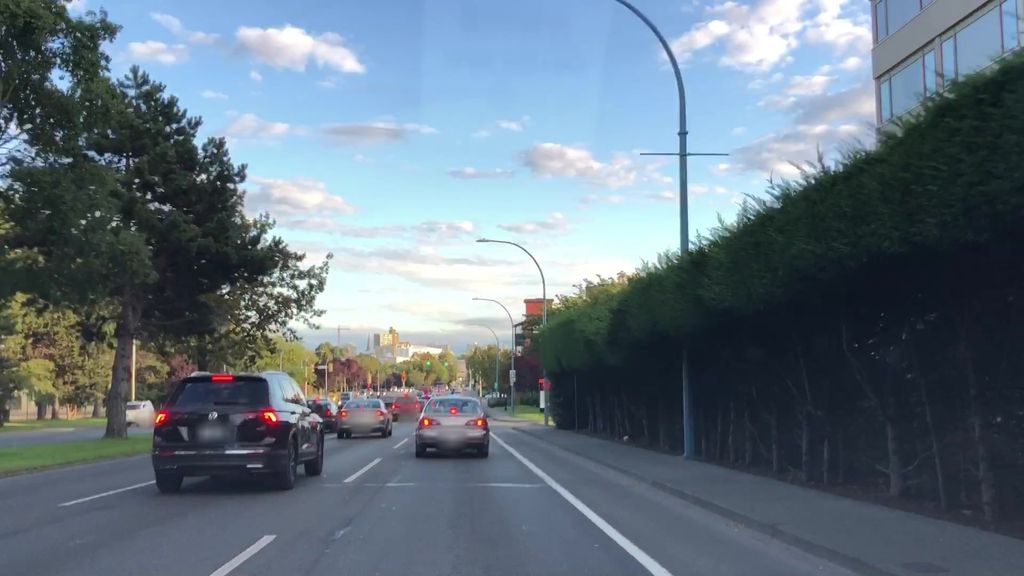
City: victoria